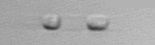
Label: Skeletonema